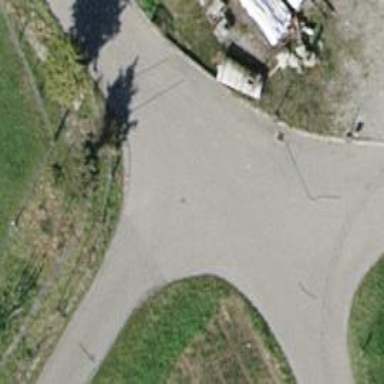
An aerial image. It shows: Unclassified road with asphalt surface.